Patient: sex M, age 71
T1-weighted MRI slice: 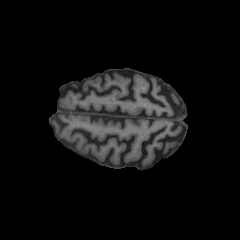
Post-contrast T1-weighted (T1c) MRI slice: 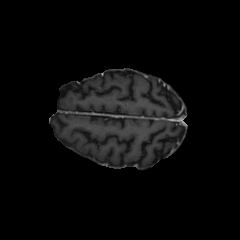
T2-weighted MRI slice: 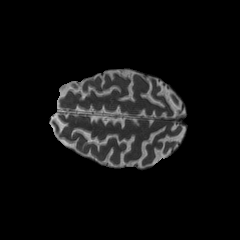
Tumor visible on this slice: no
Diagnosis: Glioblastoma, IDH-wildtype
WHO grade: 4